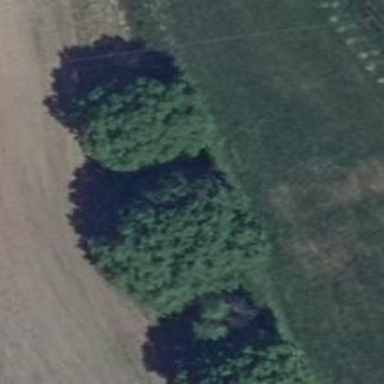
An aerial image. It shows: Row of deciduous broadleaved trees.